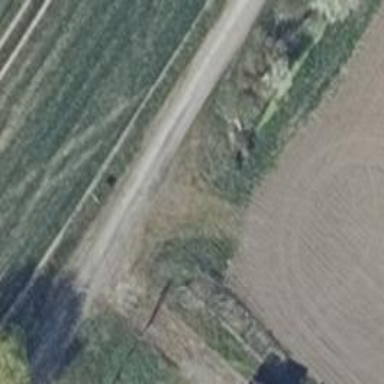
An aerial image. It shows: Culvert tunnel.